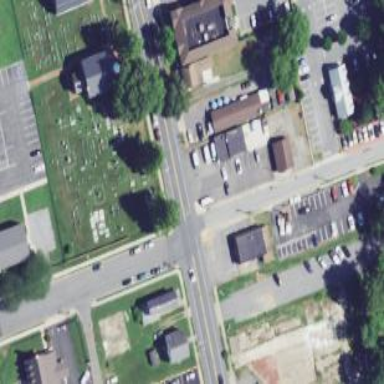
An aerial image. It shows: Grave yard.